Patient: sex M, age 59
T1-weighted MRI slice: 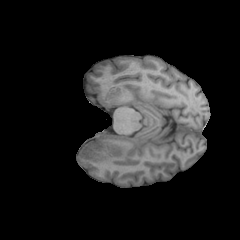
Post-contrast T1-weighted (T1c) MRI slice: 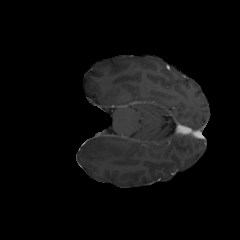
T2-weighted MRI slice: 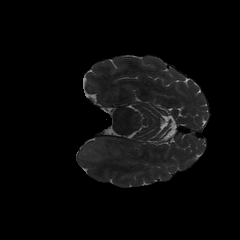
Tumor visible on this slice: yes
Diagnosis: Astrocytoma, IDH-wildtype
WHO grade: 3